Question: I want to code my website in such order so if someone paste my website's URL in their facebook status update or in their profile page,this post will display correctly,with an image on the side,text parsed from the website.
For example i am posting a screenshot.The one on the is my site.The one on the is some random site.See they have included a picture,a text paragraph,a title and so on....

Are there any special guideline or rules i should follow or is it out of my powers.
Also,i could even think a search term for googling it so i post it here(dont even know what to search at FB apis).
Thank you all!
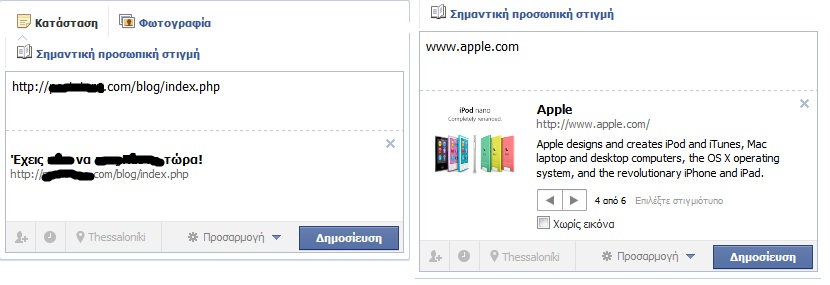
Answer: Take a look at the Facebook Docs. You'll need to include Open Graph tags withinin your '<head>'
<URL>
'''
<html xmlns="http://www.w3.org/1999/xhtml"
xmlns:og="http://ogp.me/ns#"
xmlns:fb="https://www.facebook.com/2008/fbml">
<head>
<title>The Rock (1996)</title>
<!-- the bold title on Facebook -->
<meta property="og:title" content="The Rock"/>
<meta property="og:type" content="movie"/>
<!-- the url under the title on Facebook -->
<meta property="og:url" content="http://www.imdb.com/title/tt0117500/"/>
<!-- the image to the left of text on Facebook -->
<meta property="og:image" content="http://ia.media-imdb.com/rock.jpg"/>
<meta property="og:site_name" content="IMDb"/>
<meta property="fb:admins" content="USER_ID"/>
<!-- the description under description and title on Facebook -->
<meta property="og:description"
content="A group of U.S. Marines, under command of
a renegade general, take over Alcatraz and
threaten San Francisco Bay with biological
weapons."/>
...
</head>
'''